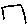
Label: square